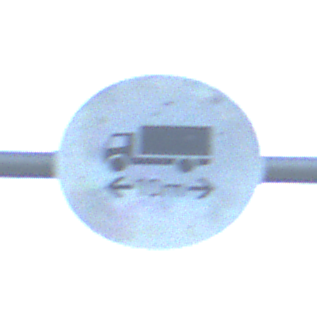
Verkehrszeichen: TatsaechlicheLaenge
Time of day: SunriseSunset
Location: Outdoor (RoadRail)
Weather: PartlyCloudy
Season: NotSpecified
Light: Natural